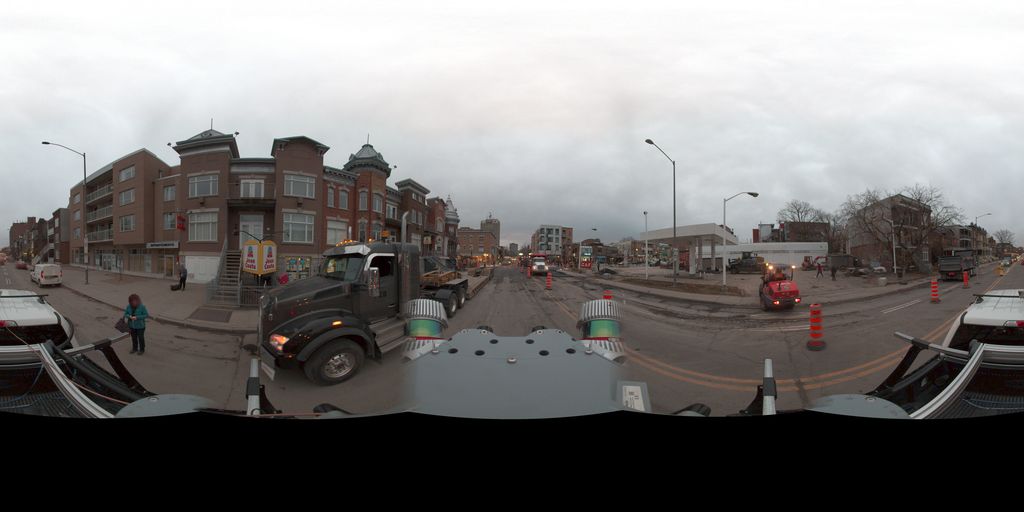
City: quebec_city